Field crop: maize
Growth stage: 2
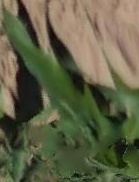
Species: maize